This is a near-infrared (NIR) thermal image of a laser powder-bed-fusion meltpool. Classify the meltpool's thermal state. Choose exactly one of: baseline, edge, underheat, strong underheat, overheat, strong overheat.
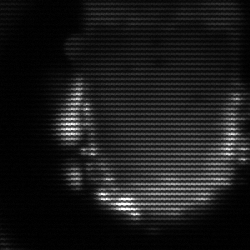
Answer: baseline